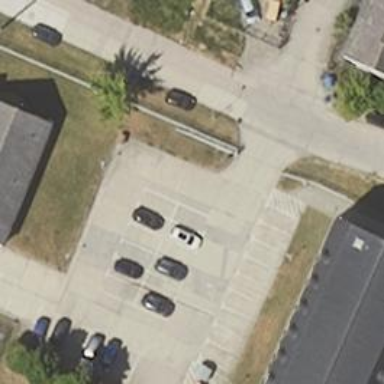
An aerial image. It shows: Parking aisle designated as service road.